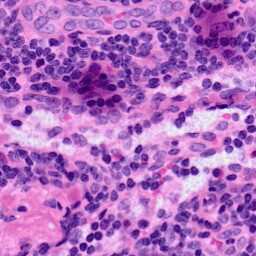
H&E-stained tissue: LymphNode